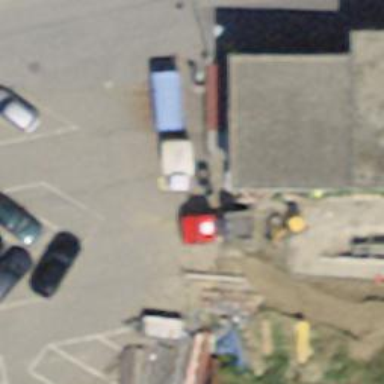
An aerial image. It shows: Recycling container for recycling.